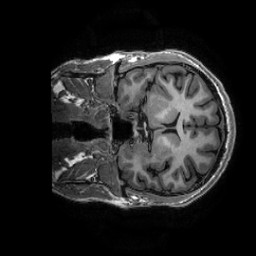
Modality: T1w
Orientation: coronal
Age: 26
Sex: male
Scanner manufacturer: ge
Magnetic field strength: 3 T
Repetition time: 0.0073 s
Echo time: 0.003 s